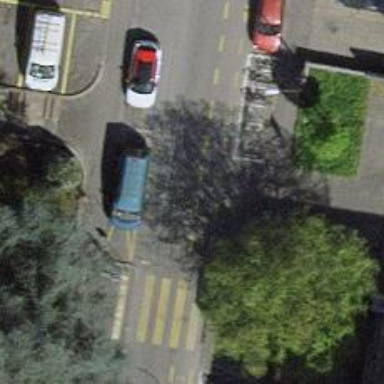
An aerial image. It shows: Residential road with opposite lane cycleway.